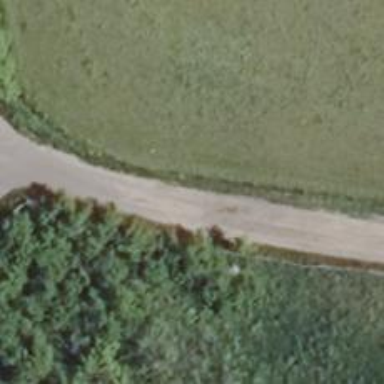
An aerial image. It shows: Unclassified road with asphalt surface. The track type is grade 1.